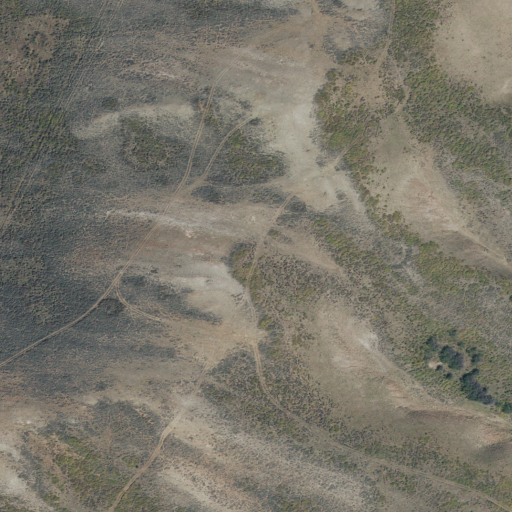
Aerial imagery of ridge(s) in Utah named Porcupine Ridge containing shrub, deciduous forest, and evergreen forest